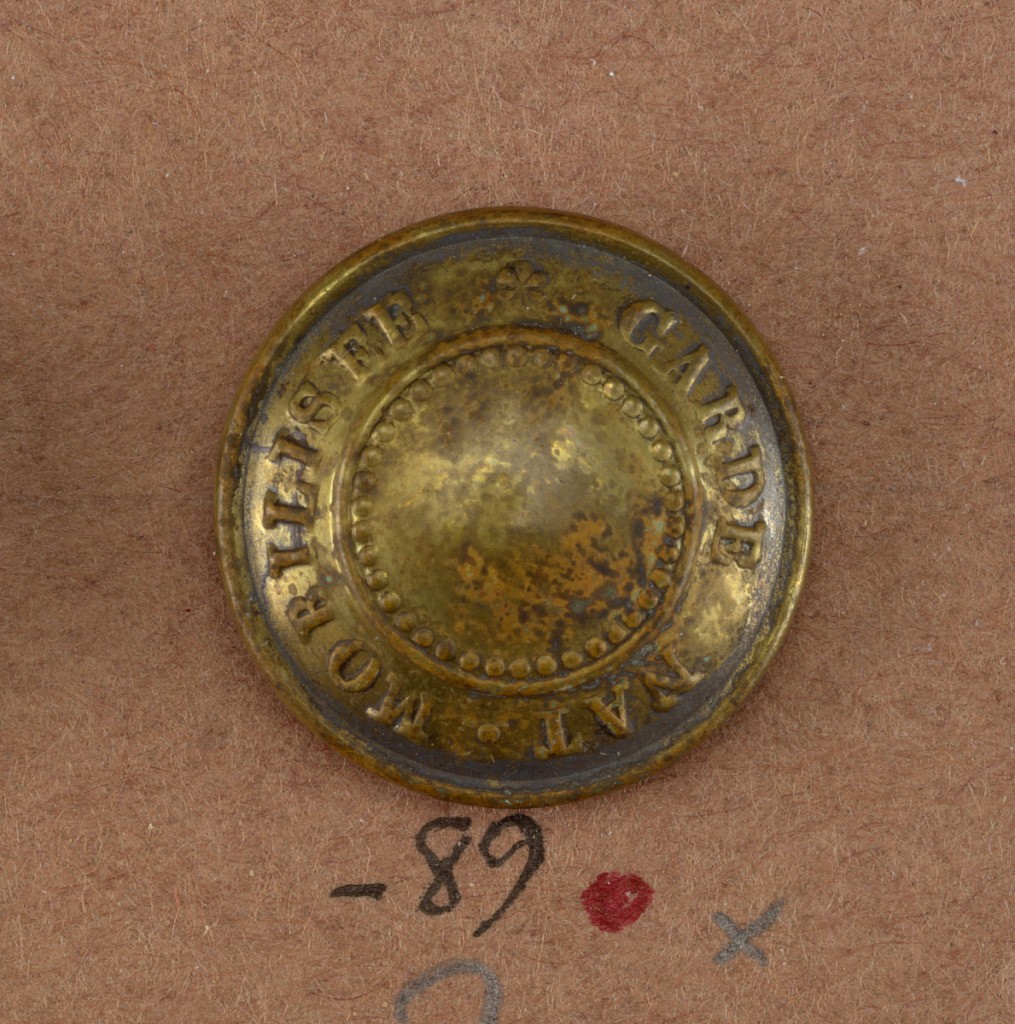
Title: Button
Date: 1870–71
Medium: Brass
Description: Circular buttons, slightly convex with words "Guarde Nat. Mobilisee".

On card i80